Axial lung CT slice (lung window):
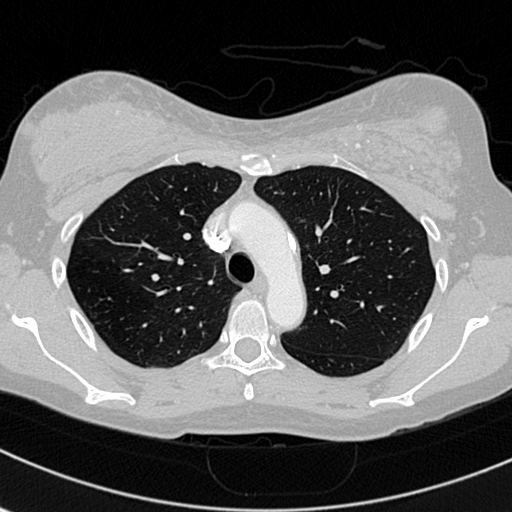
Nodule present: no